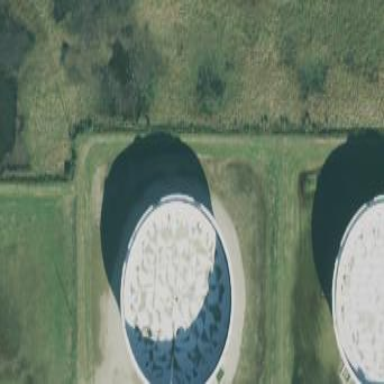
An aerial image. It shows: Storage tank building.